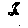
Label: circle